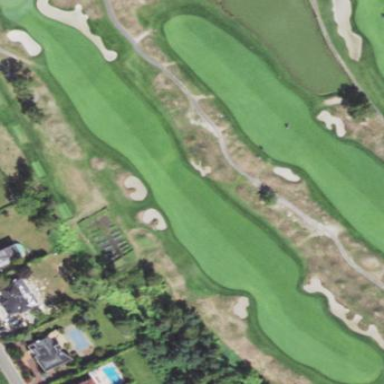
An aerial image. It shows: Grassy area designated as golf fairway.